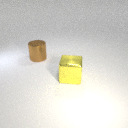
large brown metal cylinder behind large yellow metal cube